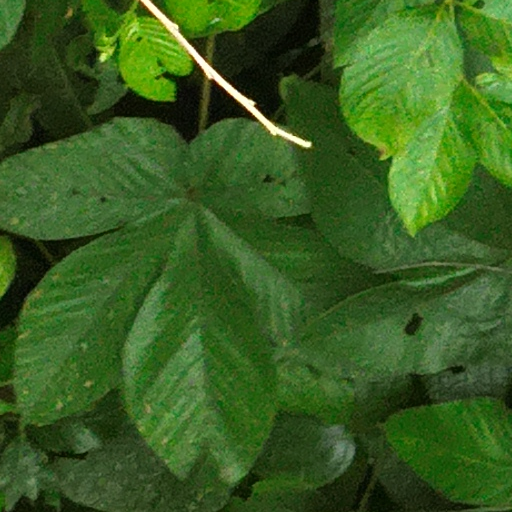
Species: Pourouma bicolor
GBIF accepted scientific name: Pourouma bicolor
Crown area (m\u00b2): 17.029